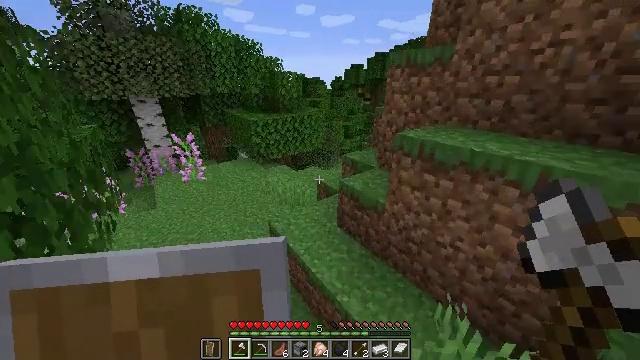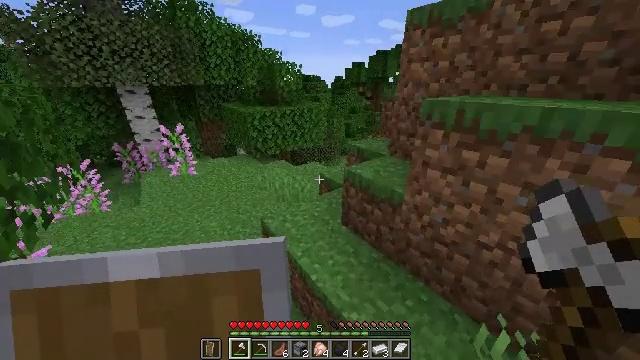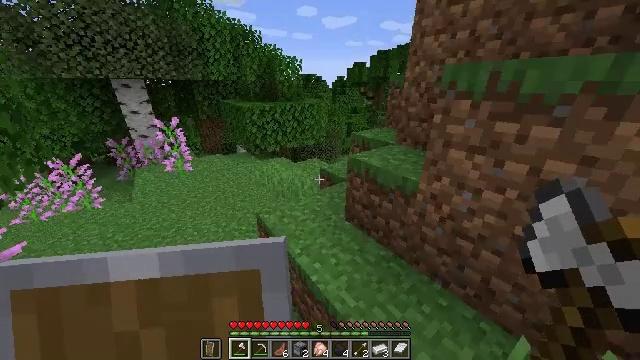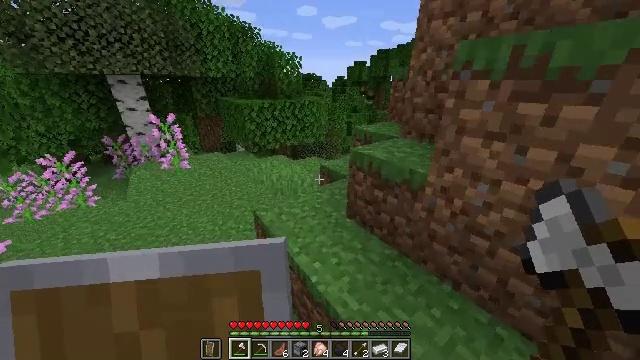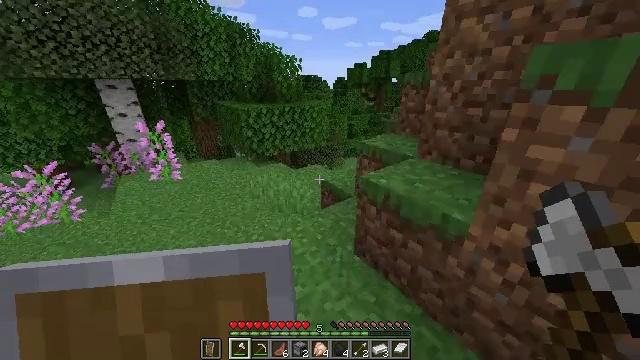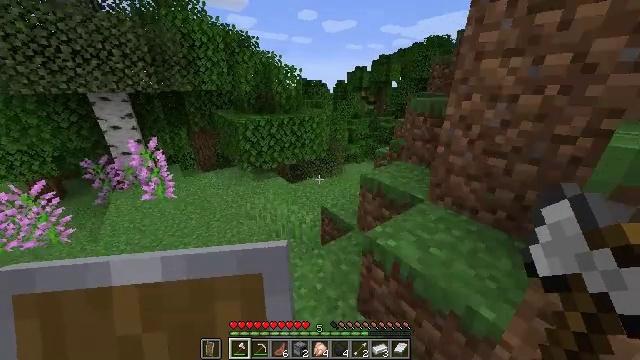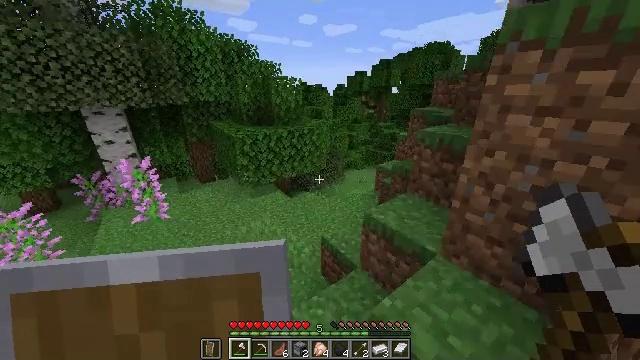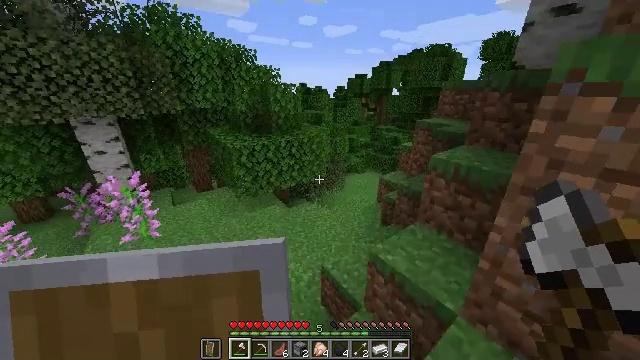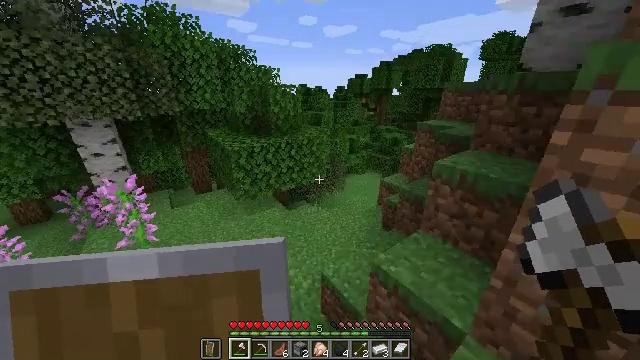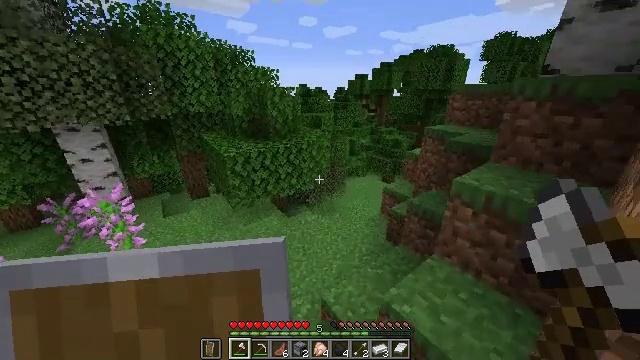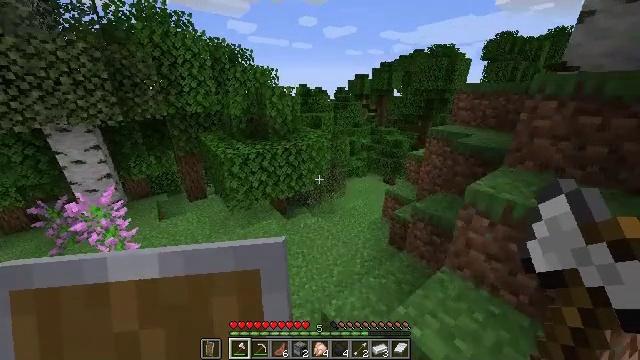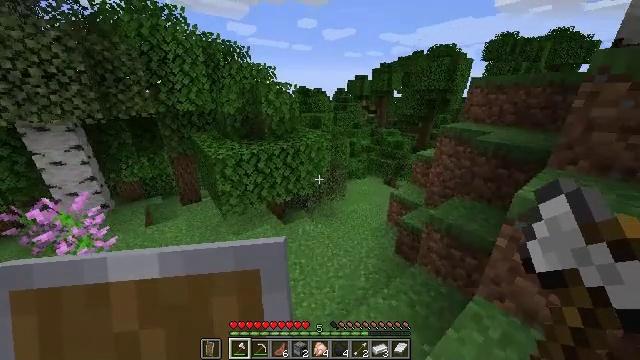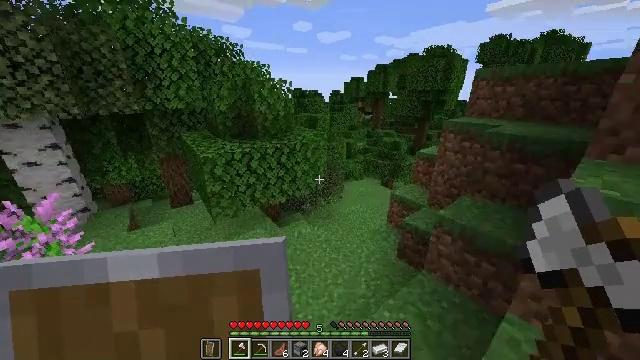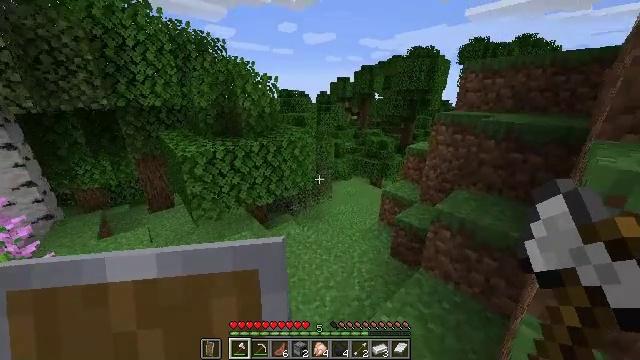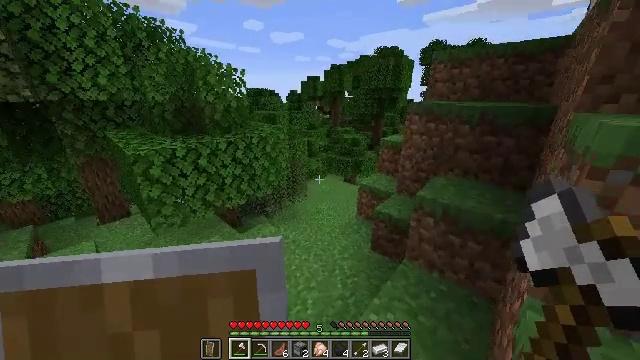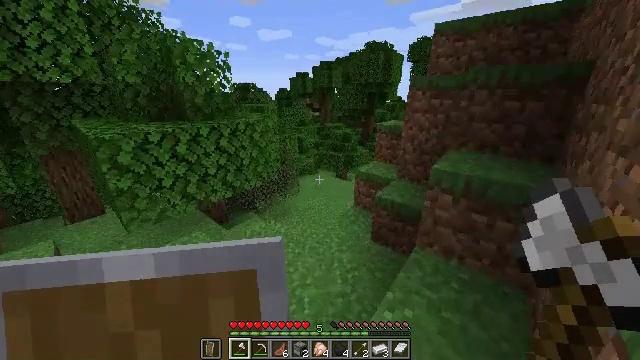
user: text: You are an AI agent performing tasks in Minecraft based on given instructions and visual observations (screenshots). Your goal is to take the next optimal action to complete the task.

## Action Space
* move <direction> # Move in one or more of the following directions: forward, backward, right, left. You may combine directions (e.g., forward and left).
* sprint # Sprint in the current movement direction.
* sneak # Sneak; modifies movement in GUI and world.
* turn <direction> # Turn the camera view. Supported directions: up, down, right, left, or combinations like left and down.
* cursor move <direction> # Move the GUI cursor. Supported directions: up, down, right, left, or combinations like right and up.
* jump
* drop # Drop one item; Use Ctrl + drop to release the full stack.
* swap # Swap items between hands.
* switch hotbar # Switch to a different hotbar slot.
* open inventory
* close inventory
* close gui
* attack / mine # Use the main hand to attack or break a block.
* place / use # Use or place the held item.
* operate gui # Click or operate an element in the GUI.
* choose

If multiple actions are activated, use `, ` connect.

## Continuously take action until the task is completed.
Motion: motion action
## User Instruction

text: Harvest sugar cane from the plant.
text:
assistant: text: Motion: move forward, sprint, jump
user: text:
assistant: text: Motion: move forward, sprint, jump
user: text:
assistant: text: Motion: move forward, sprint, jump
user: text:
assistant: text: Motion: move forward, sprint, jump
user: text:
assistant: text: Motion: move forward, sprint, jump
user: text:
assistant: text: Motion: move forward, sprint, jump
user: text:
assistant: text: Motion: move forward, sprint, jump
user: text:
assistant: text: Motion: move forward, sprint, jump
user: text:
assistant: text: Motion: move forward, sprint, jump
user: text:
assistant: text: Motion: move forward, sprint, jump
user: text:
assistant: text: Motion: move forward, sprint, jump
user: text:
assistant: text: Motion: move forward, sprint, turn right, jump
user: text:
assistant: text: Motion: move forward, sprint, turn right, jump
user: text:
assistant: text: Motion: move forward, sprint, turn right, jump
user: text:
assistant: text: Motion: move forward, sprint, turn right, jump
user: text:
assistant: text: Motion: move forward, sprint, jump
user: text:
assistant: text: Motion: move forward, sprint, jump
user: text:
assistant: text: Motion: move forward, sprint, turn right, jump
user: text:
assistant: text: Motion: move forward, sprint, jump
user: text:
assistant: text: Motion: move forward, sprint, jump
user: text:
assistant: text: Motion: move forward, sprint, turn right, jump
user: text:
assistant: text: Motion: move forward, sprint, turn right, jump
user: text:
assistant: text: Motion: move forward, sprint, turn right, jump
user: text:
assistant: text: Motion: move forward, sprint, turn right, jump
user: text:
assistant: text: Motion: move forward, sprint, turn right, jump
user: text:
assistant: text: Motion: move forward, sprint, turn right, jump
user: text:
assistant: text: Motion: move forward, sprint, jump
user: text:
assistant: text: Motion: move forward, sprint, jump
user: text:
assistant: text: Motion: move forward, sprint, jump
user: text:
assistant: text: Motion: move forward, sprint, jump